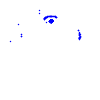
Particle: electron